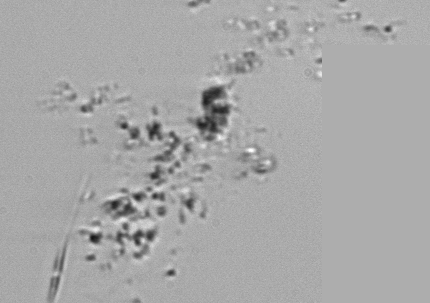
Label: Phaeocystis_debris